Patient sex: M
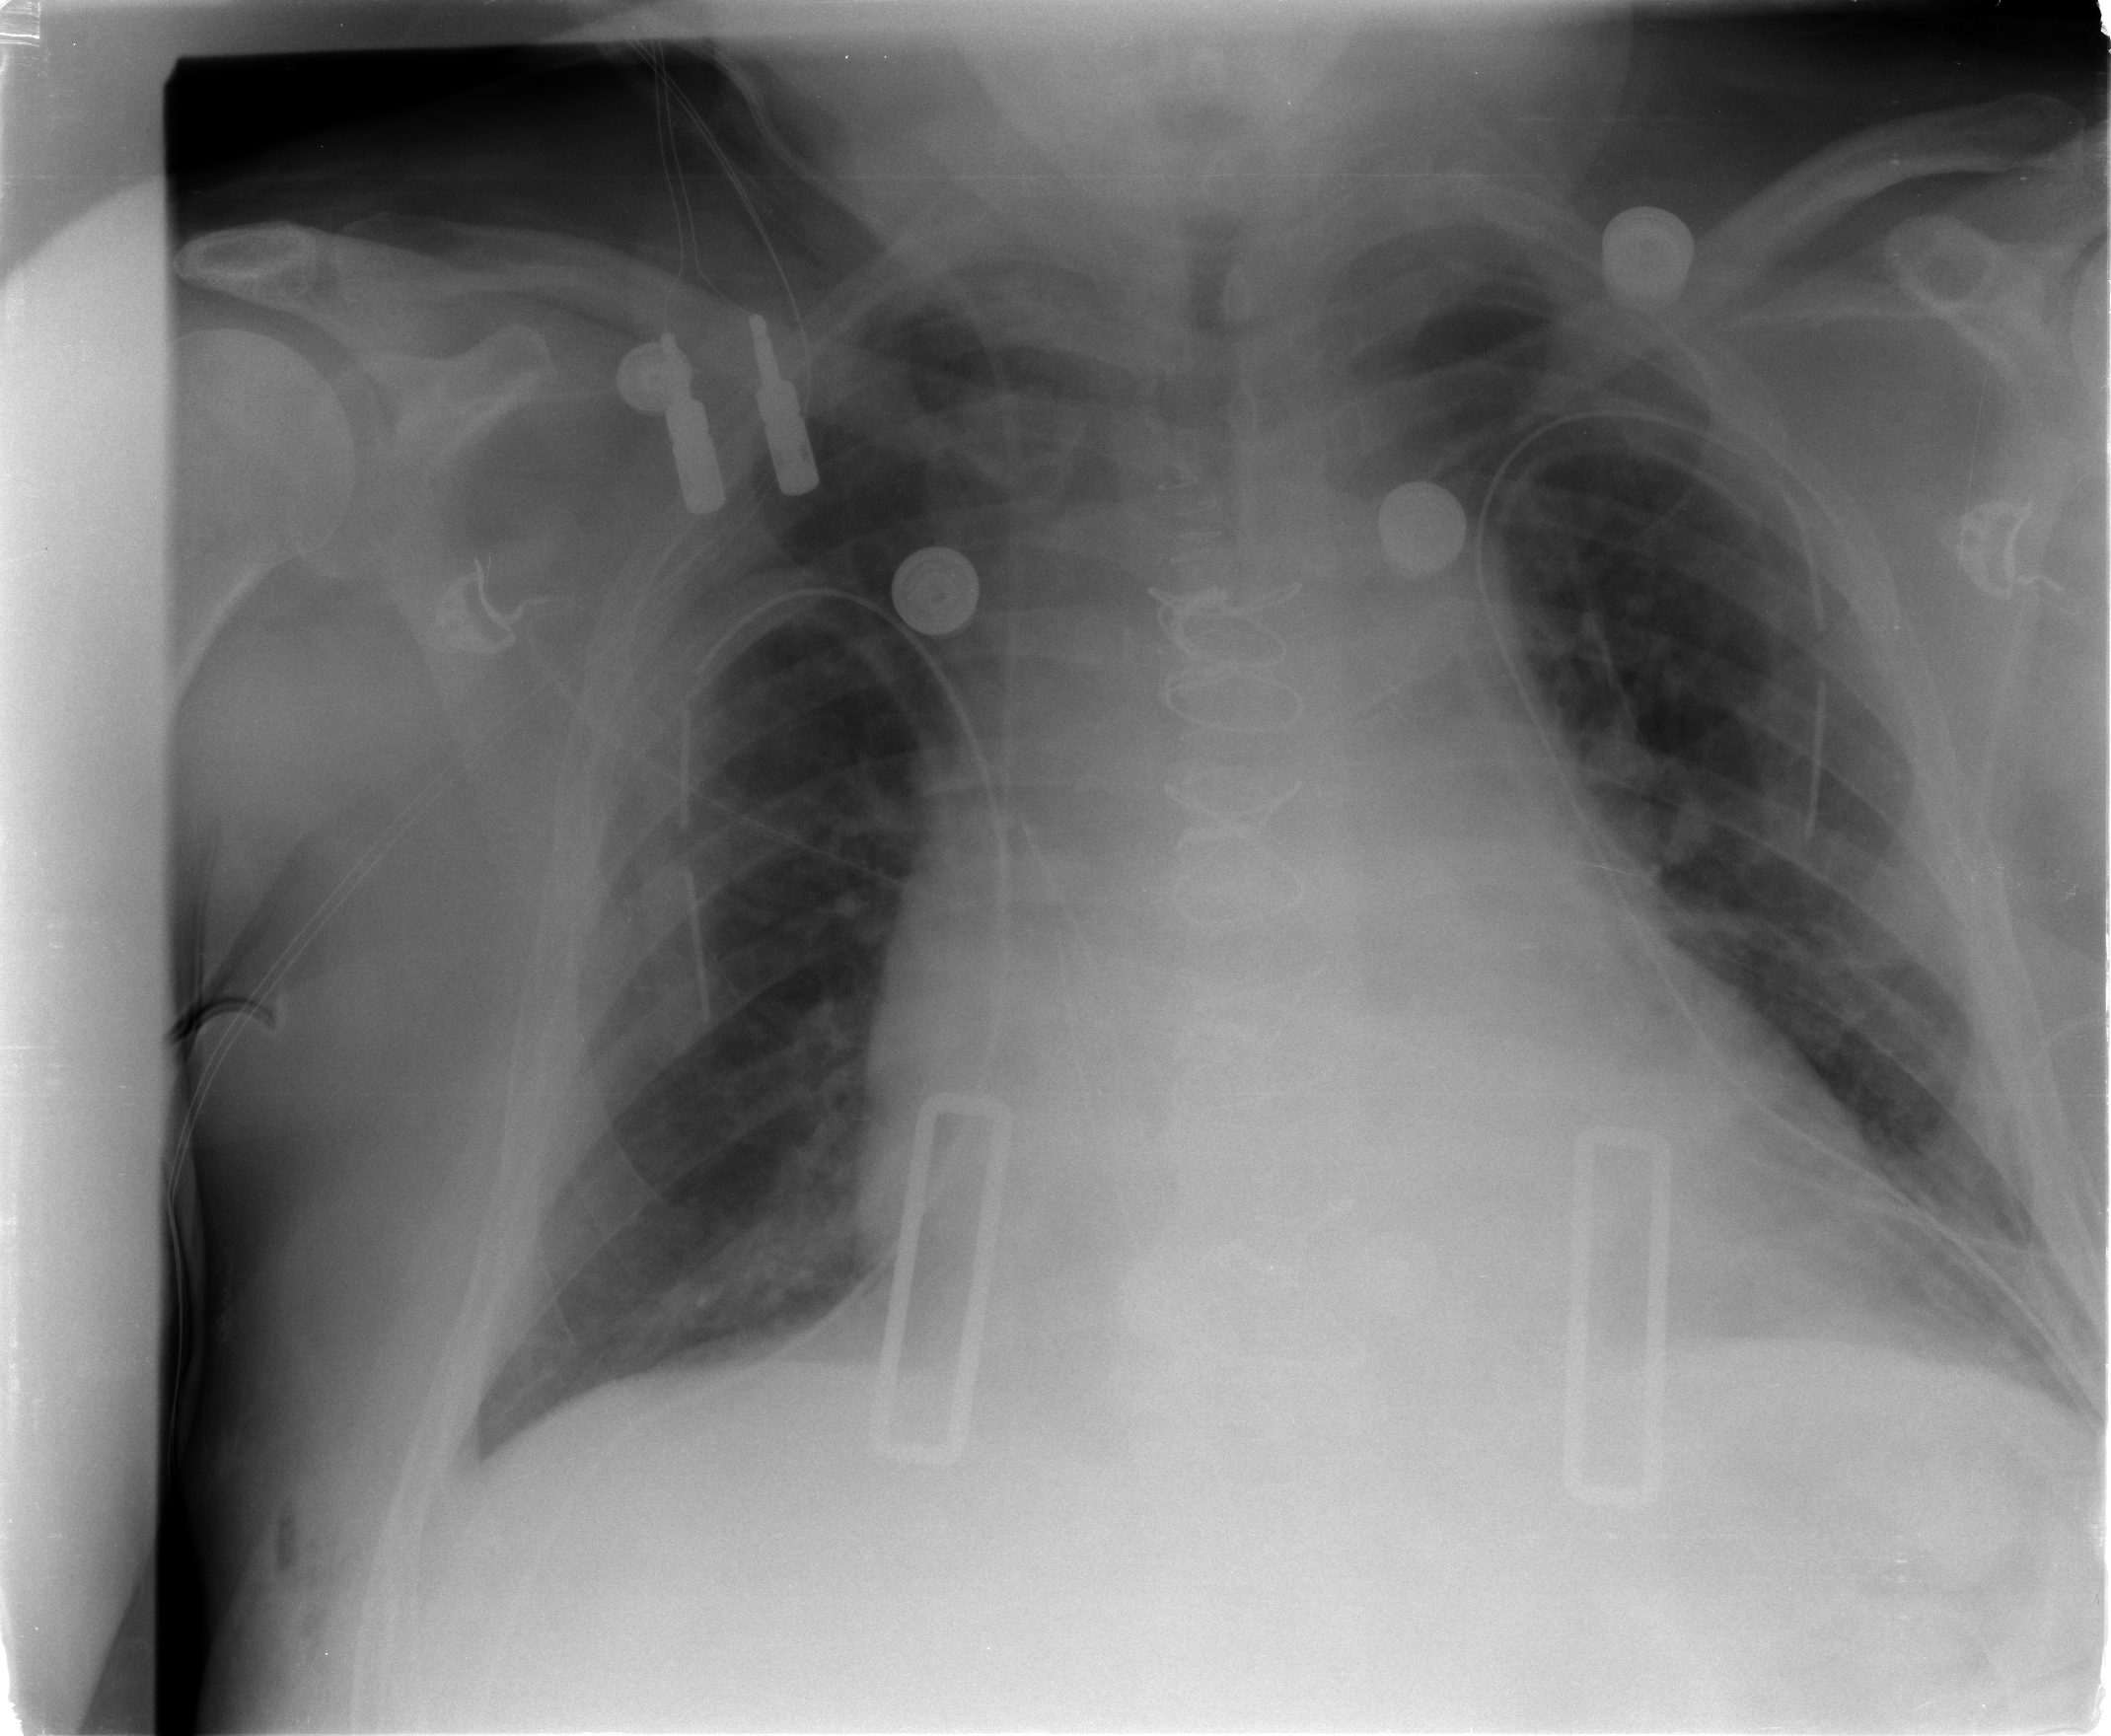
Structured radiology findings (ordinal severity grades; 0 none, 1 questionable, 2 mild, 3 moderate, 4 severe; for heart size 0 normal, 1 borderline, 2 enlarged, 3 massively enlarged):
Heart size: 2
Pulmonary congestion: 2
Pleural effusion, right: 0
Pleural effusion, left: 1
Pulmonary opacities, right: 0
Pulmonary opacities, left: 0
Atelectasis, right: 0
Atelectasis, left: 2